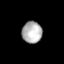
Tissue: lung
Cell type: Epithelial cells
Senescence score: 0.2142
Nuclear area (px): 428
Mean DAPI intensity: 177.234